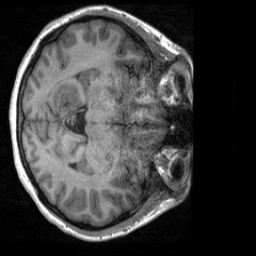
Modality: T1w
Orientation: axial
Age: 20
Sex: female
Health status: healthy
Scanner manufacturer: siemens
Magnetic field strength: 3 T
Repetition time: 2 s
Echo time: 0.00232 s